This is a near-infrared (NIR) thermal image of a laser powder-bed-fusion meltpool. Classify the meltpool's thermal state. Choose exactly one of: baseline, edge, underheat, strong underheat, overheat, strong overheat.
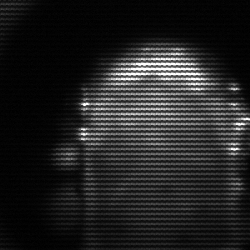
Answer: baseline